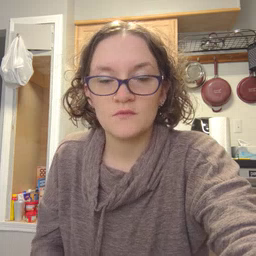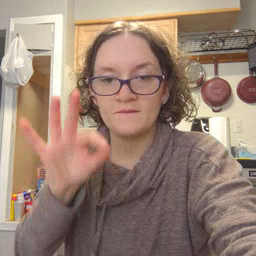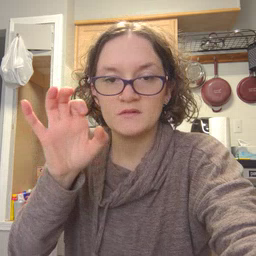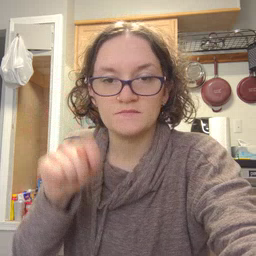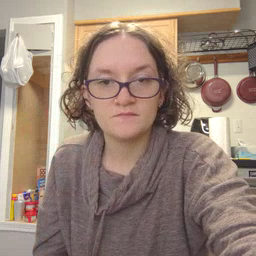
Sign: feet